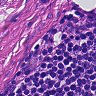
Metastatic tissue present: yes